Question: I previously haven't worked with amazon web services and haven't had very big experience with servers so I don't know what's wrong.
There is ruby on rails app deployed on ec2 instance. When I want to open app with public ip it shows only the content of 'public' folder of the rails app

Can anyone tell me what's wrong?
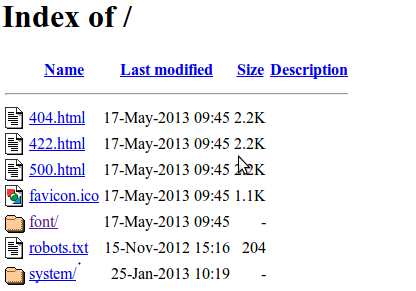
Answer: You are pointing your apache or nginx server to the public directory of your rails app.
You should point it to the root of the rails app if for example you are using the <URL> module in combination with the appropriate config for the module.
Can you post your configs for nginx or apache?